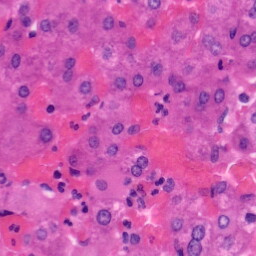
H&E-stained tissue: Liver